Brain MRI, t2w sequence, axial 2D slice.
Patient: age 42, sex F, weight 78 kg, height 1.78 m
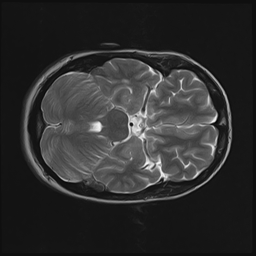